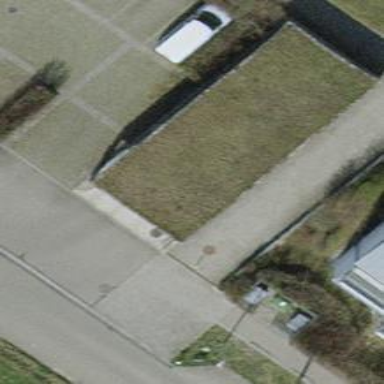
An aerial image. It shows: View of roof of building.